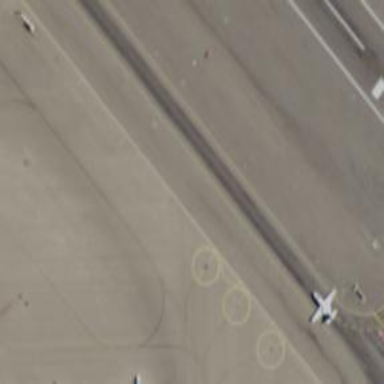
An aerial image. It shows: Image of taxiway at airport.